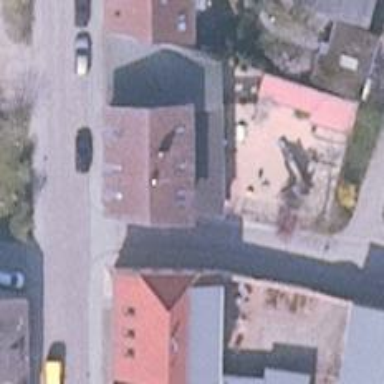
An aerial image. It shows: Kindergarten.